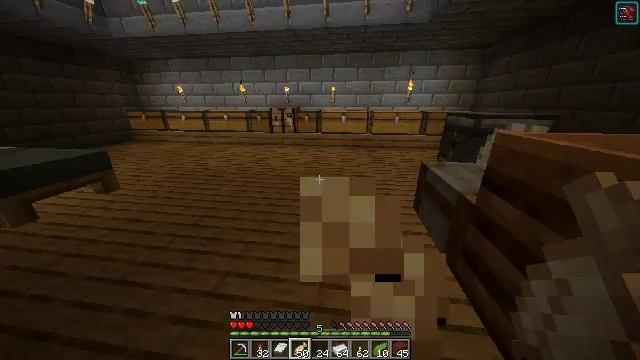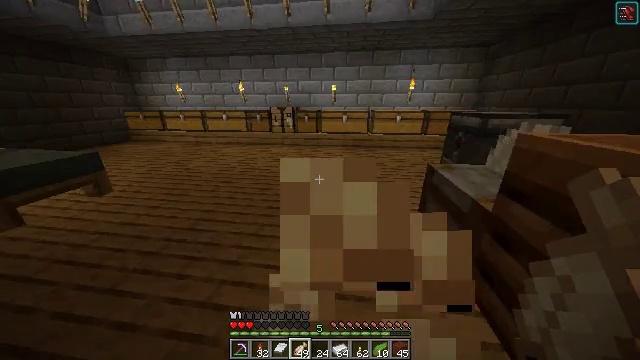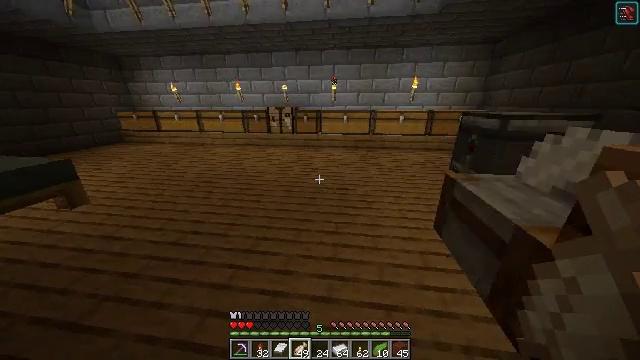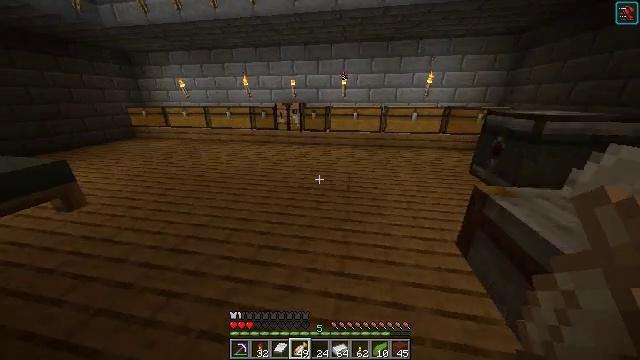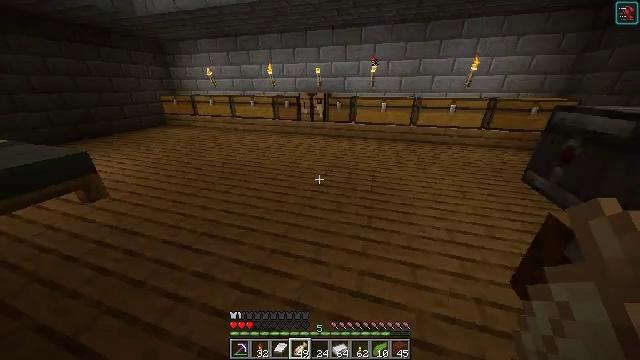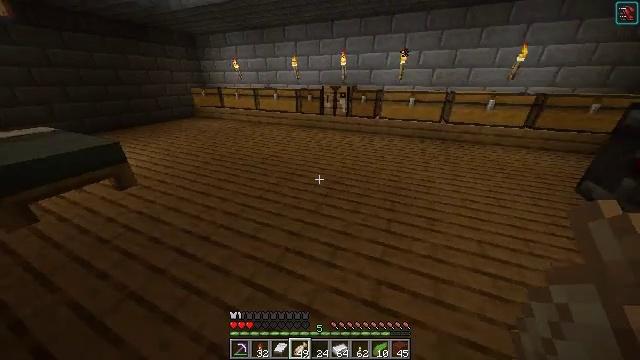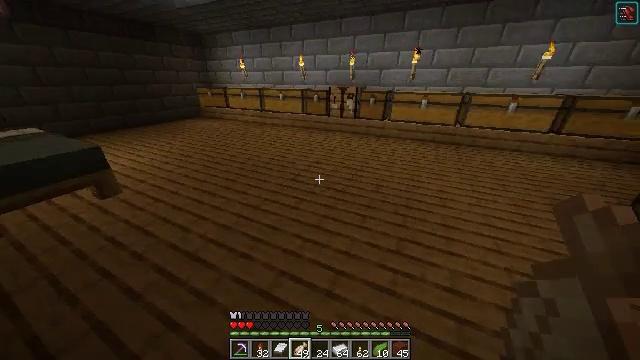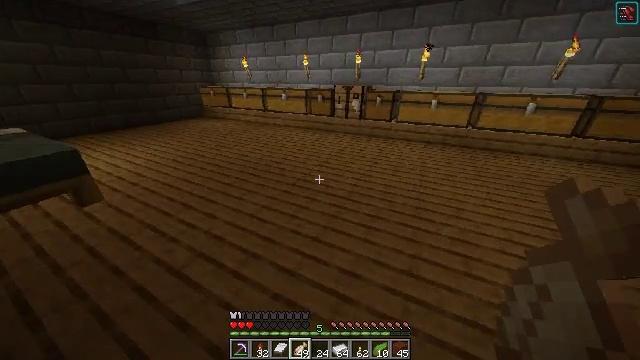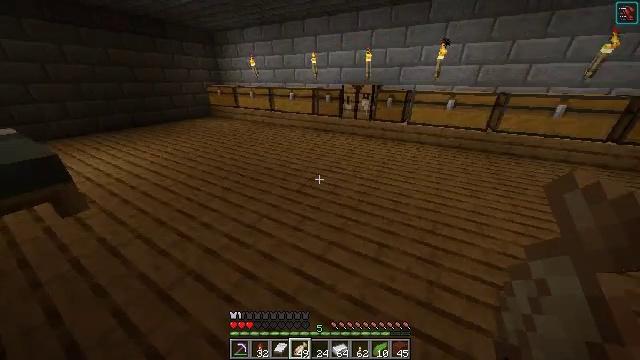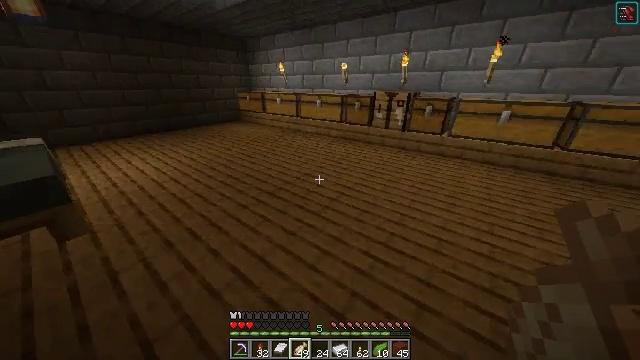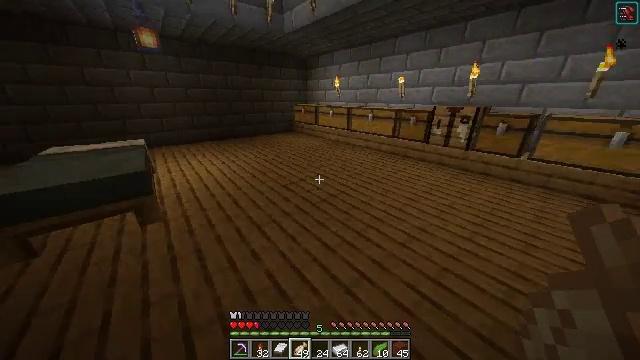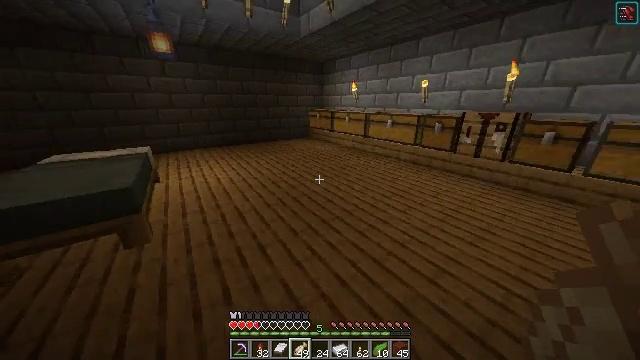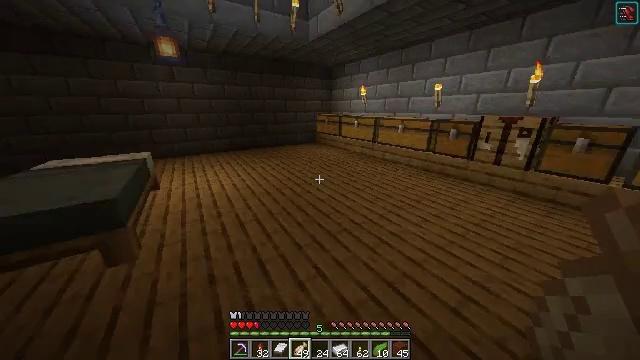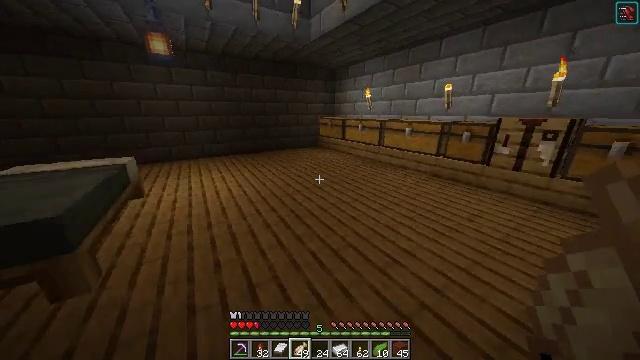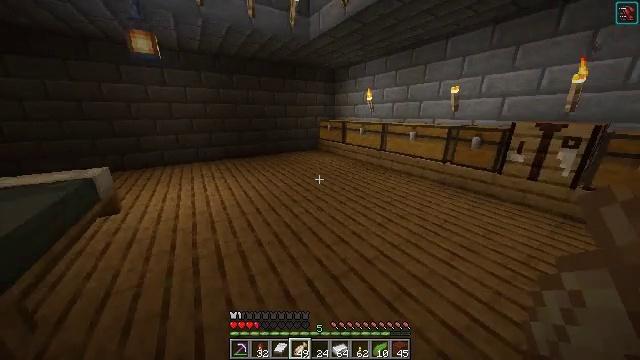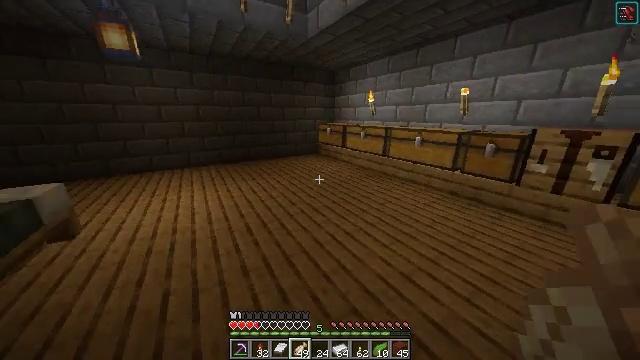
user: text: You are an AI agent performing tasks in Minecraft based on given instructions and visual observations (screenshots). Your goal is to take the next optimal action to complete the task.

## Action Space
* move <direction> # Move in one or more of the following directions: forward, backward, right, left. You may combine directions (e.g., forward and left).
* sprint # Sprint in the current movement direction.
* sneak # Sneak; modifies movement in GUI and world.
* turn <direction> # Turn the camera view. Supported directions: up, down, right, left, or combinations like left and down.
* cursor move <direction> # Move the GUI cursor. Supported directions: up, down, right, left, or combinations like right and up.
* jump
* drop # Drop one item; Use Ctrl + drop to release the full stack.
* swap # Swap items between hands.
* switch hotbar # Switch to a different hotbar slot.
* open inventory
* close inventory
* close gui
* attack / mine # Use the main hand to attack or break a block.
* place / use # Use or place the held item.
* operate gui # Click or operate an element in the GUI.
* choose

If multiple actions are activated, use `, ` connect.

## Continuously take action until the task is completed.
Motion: motion action
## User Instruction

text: Craft iron nugget in the crafting table.
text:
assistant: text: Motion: move forward, use / place
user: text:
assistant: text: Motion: move forward, use / place
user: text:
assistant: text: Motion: move forward, turn left and down, use / place
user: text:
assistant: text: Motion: move forward, turn left and down, use / place
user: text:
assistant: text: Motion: move forward, turn left and down, use / place
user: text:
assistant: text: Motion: move forward, turn left, use / place
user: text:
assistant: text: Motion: move forward, turn left, use / place
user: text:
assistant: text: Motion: move forward, turn left, use / place
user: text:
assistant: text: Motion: move forward, turn left and up, use / place
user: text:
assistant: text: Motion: move forward, turn left and up
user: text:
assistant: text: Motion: move forward, turn left and up
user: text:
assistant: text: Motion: move forward, turn left and up
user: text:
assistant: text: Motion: move forward
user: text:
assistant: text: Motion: move forward
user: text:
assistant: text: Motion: move forward
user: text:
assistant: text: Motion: move forward
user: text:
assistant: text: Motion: move forward
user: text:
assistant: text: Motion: move forward
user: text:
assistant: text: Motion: move forward, turn up
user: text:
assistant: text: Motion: move forward
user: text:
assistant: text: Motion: move forward
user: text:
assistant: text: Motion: move forward
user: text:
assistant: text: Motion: move forward
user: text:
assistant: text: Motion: move forward, turn right
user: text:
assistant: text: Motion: move forward, turn right
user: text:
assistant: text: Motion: move forward
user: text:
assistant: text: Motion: move forward
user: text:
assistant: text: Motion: move forward
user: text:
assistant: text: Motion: use / place
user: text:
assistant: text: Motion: use / place